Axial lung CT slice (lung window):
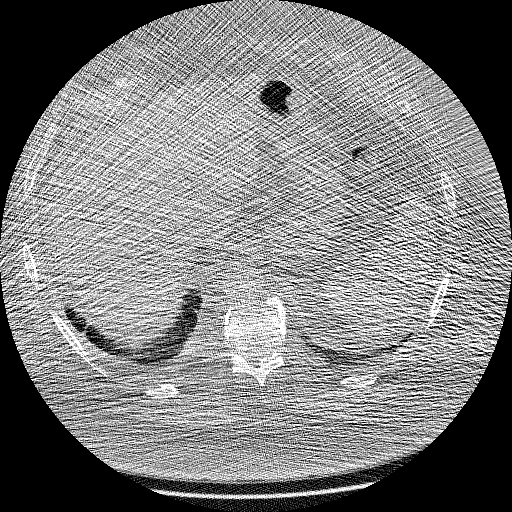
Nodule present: no